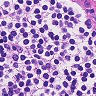
Metastatic tissue present: no